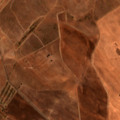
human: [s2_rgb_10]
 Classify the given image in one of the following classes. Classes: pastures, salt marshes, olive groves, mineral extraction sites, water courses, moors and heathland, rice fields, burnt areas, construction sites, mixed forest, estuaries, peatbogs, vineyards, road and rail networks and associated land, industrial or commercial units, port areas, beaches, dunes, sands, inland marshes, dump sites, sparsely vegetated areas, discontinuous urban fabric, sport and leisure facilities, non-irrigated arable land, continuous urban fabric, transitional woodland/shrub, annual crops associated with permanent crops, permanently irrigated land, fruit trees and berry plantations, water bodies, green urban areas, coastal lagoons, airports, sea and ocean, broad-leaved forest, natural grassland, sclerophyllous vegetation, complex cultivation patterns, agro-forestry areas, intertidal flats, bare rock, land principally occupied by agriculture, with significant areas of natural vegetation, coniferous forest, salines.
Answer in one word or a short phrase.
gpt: non-irrigated arable land, transitional woodland/shrub